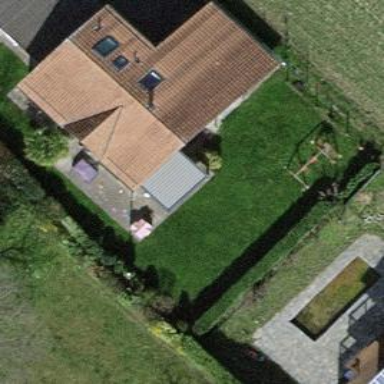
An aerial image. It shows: Garden enclosed by fence.